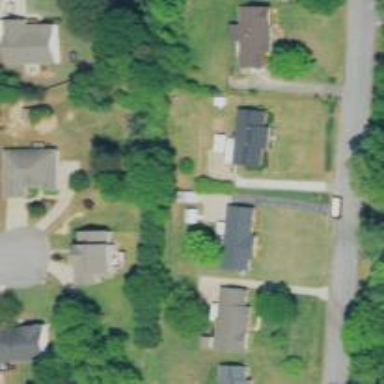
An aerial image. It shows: Driveway.